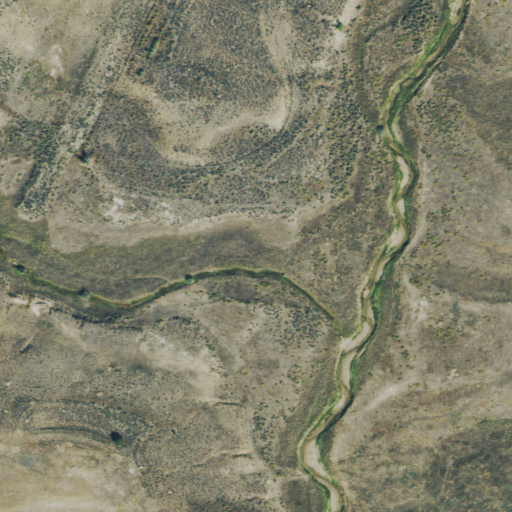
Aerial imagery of valley in Colorado named Cottonwood Gulch containing shrub, open development, and grassland